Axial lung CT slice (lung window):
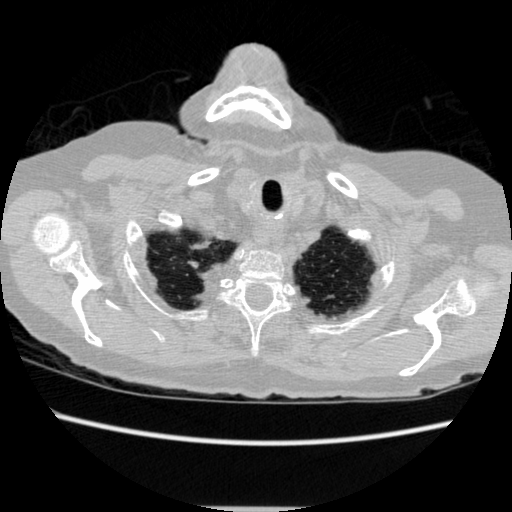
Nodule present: no